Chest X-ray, AP view. Patient: 65 years old, sex M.
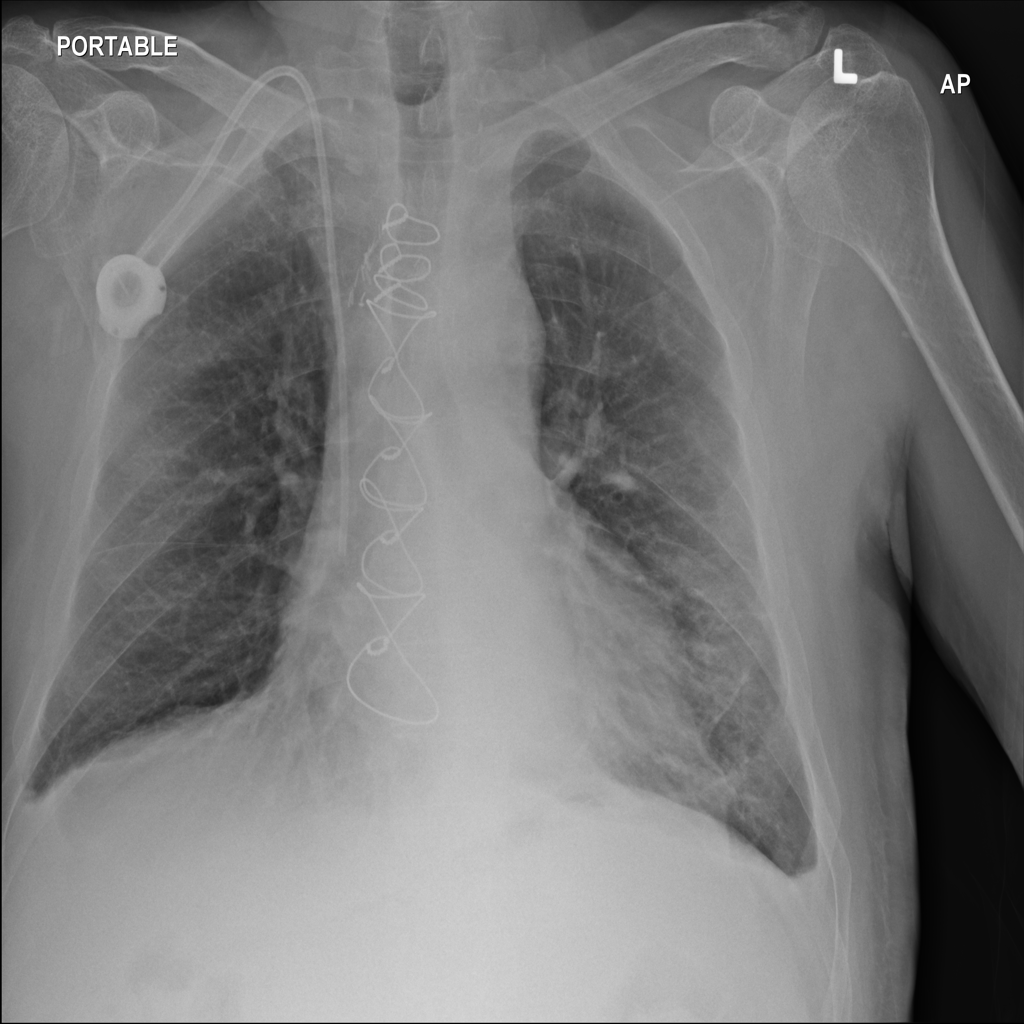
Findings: Atelectasis